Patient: sex M, age 28
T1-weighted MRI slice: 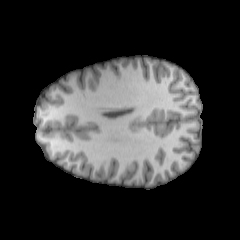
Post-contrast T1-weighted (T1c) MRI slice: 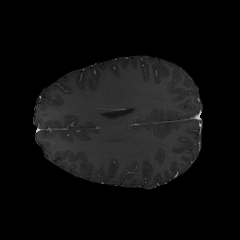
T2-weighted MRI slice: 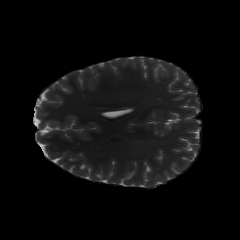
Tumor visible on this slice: no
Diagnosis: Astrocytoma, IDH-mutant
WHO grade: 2